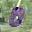
Label: 0